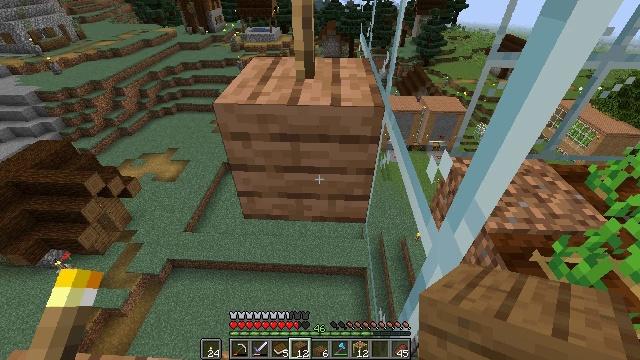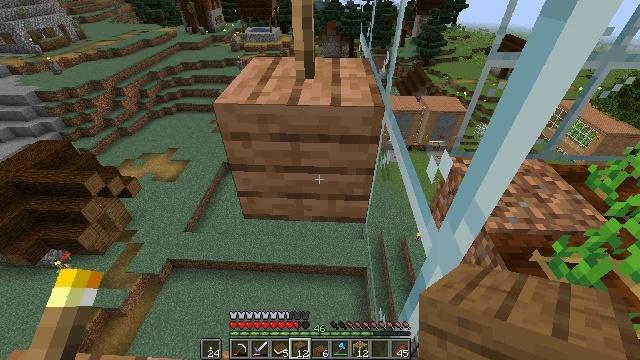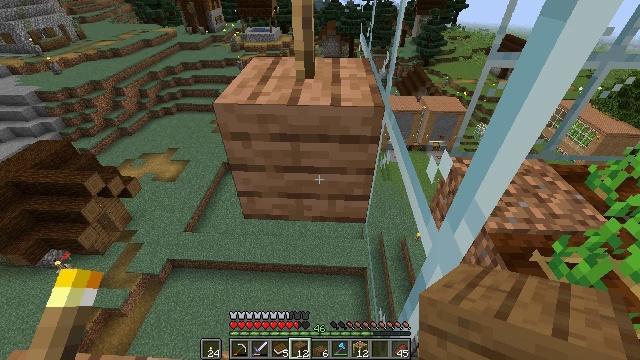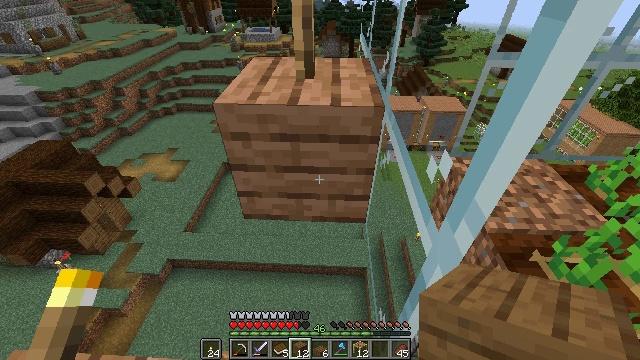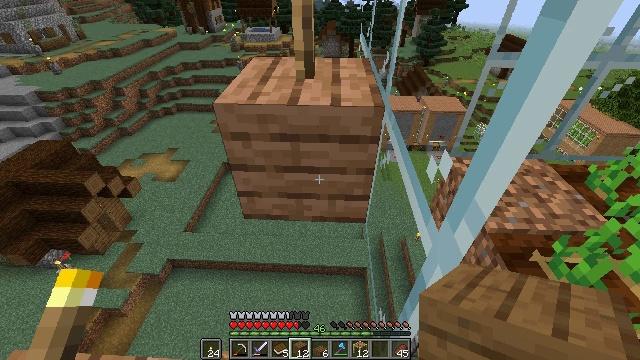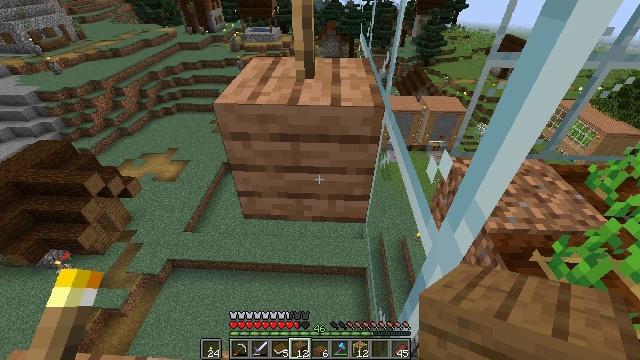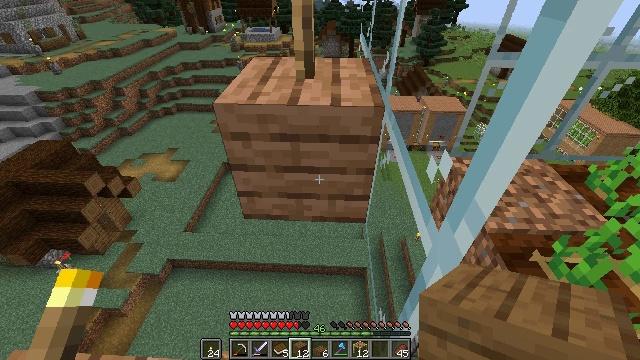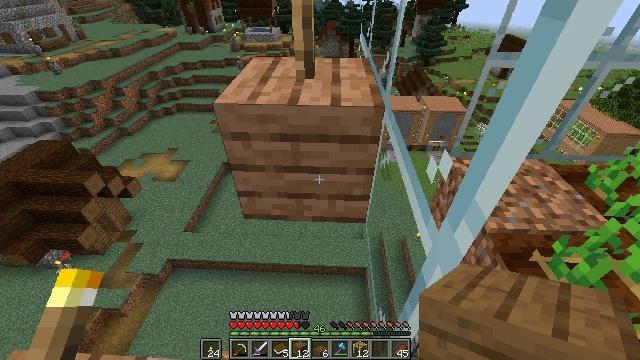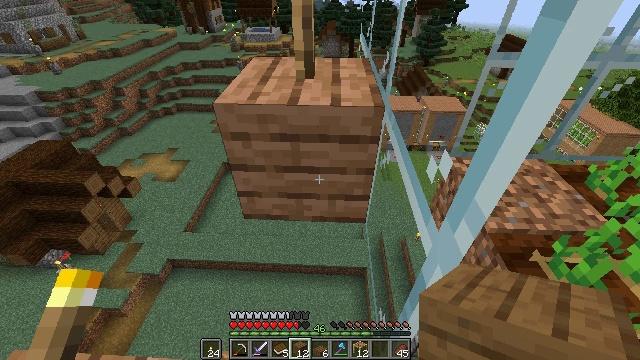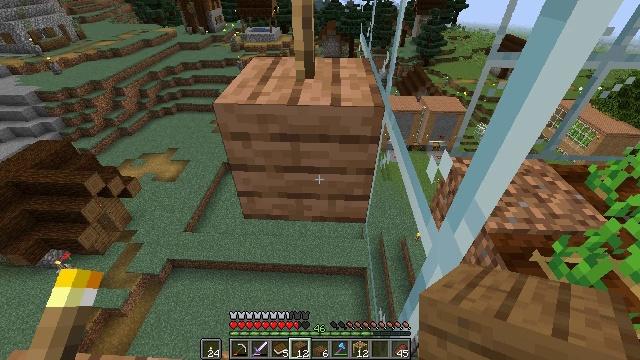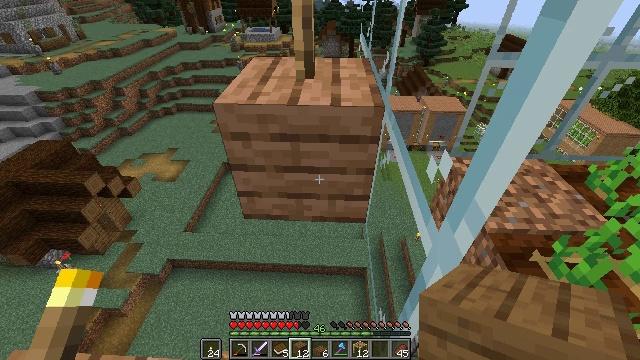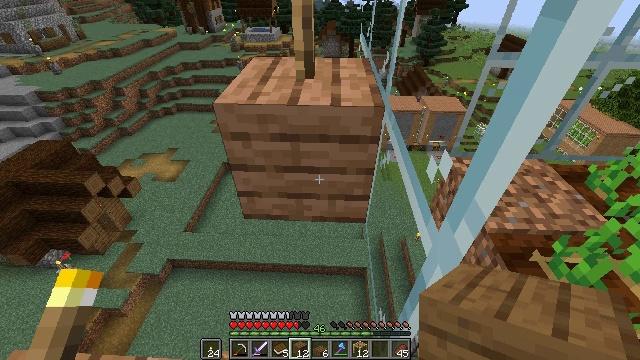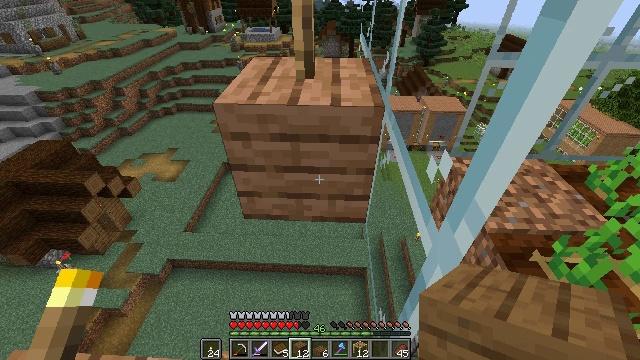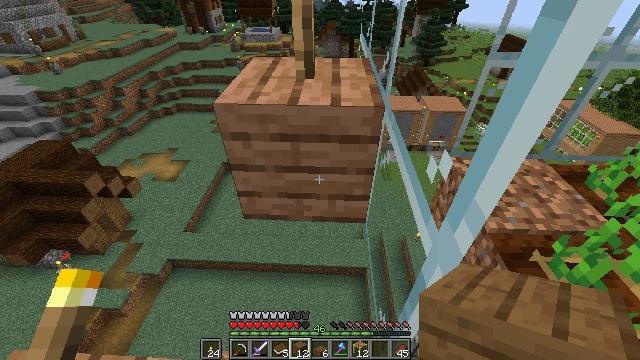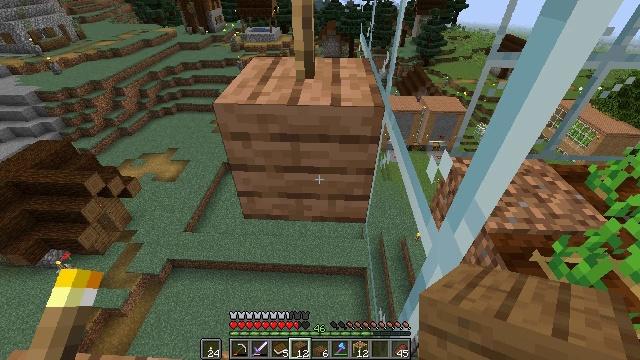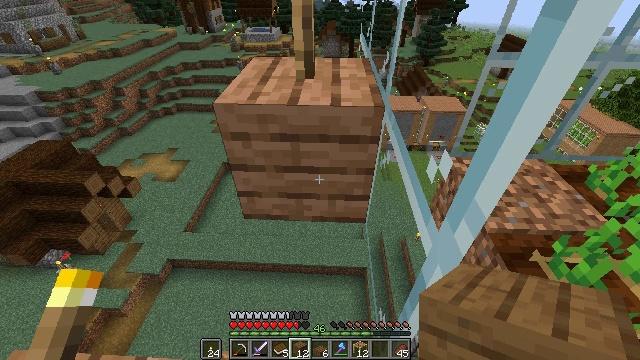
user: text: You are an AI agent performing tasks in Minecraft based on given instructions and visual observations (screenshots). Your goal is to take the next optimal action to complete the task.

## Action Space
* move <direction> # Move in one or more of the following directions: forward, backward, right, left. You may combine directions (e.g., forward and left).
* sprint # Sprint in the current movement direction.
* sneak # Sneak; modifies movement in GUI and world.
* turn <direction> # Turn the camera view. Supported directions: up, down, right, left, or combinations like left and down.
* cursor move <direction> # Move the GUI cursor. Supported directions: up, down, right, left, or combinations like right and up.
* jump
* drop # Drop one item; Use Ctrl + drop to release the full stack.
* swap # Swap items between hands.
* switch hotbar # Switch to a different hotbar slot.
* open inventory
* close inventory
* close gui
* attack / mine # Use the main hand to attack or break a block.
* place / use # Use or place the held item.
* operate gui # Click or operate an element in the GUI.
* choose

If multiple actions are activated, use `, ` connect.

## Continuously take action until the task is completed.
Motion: motion action
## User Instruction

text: With the crafting table, create a spruce fence gate from sticks and planks.
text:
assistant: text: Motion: no_op
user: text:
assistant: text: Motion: no_op
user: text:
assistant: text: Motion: no_op
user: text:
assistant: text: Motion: no_op
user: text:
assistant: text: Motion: no_op
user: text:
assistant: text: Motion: no_op
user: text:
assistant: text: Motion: no_op
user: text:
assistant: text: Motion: no_op
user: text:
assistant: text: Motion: no_op
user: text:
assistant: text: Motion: no_op
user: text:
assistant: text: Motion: no_op
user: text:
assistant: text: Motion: no_op
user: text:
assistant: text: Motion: no_op
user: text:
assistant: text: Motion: no_op
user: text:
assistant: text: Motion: no_op
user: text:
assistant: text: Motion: no_op
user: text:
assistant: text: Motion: no_op
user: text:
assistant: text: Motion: no_op
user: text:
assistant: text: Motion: no_op
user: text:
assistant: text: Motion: no_op
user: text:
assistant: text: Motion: no_op
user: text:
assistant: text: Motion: no_op
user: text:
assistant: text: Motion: no_op
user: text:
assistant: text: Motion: no_op
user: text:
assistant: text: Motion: no_op
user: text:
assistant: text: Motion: no_op
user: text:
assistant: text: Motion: no_op
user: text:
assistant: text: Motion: no_op
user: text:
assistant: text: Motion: no_op
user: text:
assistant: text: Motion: no_op